Brain MRI, t2w sequence, axial 2D slice.
Patient: age 33, sex F, weight 95 kg, height 1.95 m
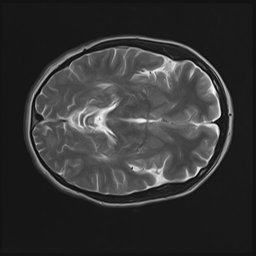